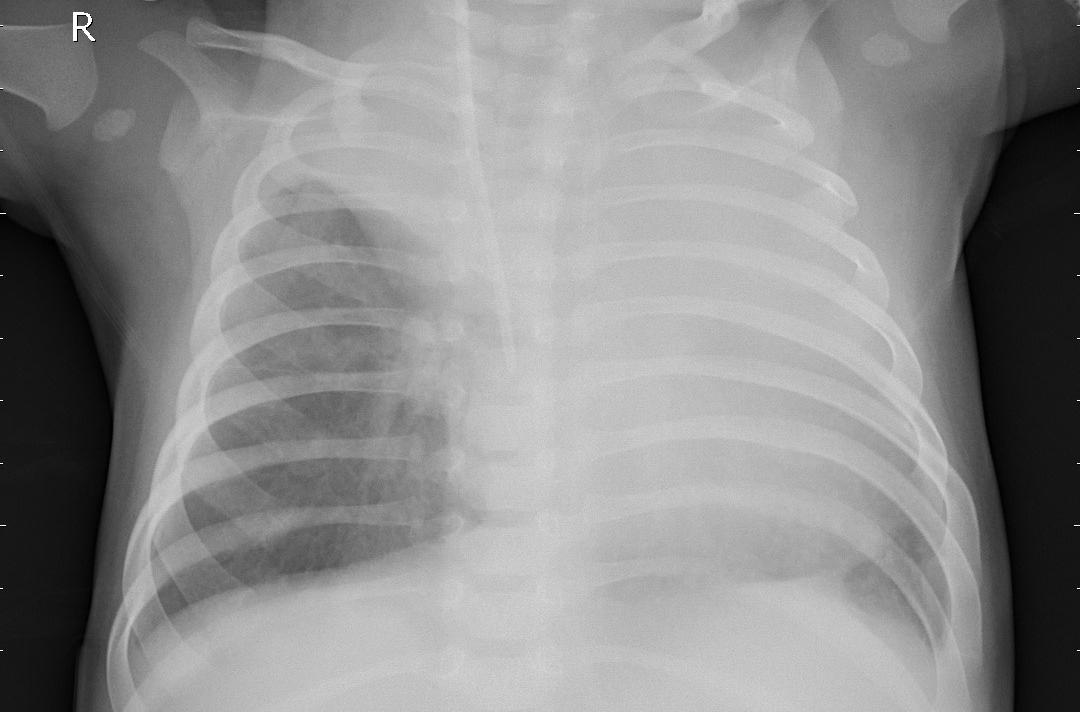
Diagnosis: PNEUMONIA